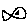
Label: fish